This wavelet scalogram was computed from a rotor test-rig vibration snapshot. Determine the machine's mechanical condition. Answer with exactly one of: normal, misalignment, unbalance, looseness.
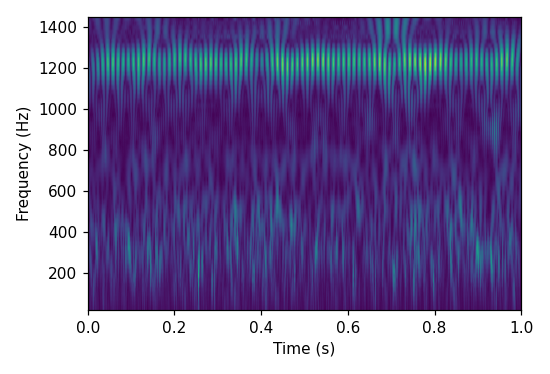
Answer: misalignment